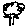
Label: tree